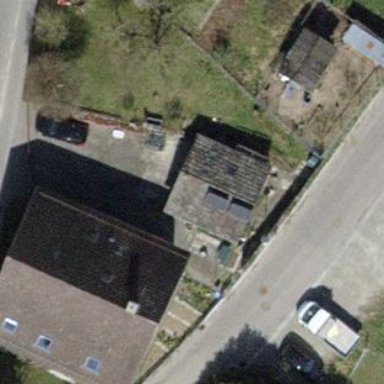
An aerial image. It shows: Group of garages.